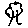
Label: tree